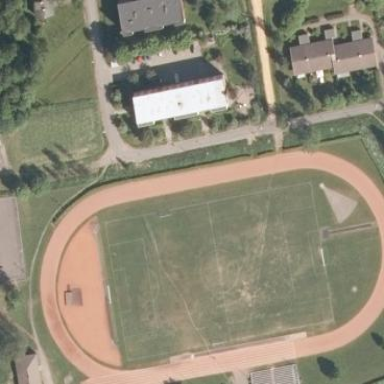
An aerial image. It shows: Grass pitch used for soccer and athletics.